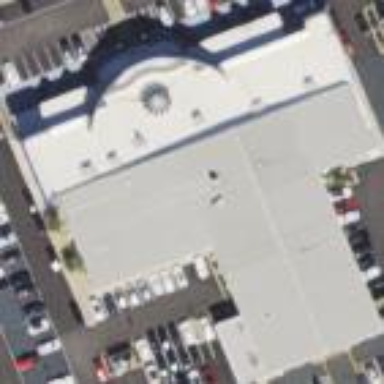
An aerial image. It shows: Retail building.